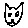
Label: cat